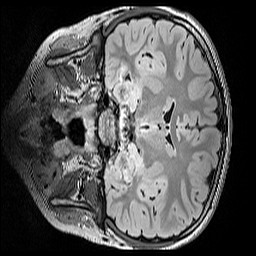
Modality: FLAIR
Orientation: coronal
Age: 9
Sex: male
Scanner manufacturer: siemens
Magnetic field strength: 3 T
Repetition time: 5 s
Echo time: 0.388 s